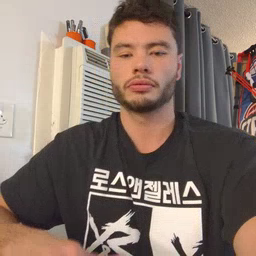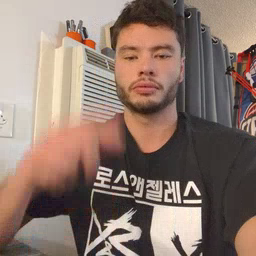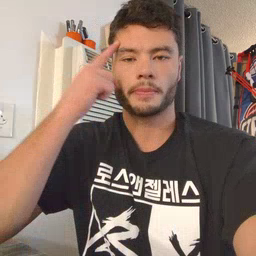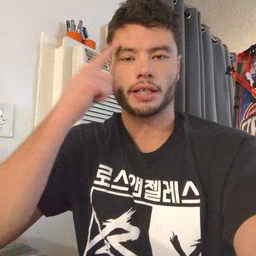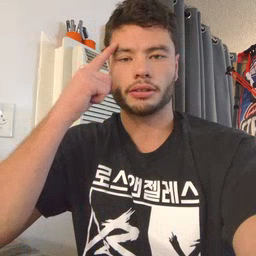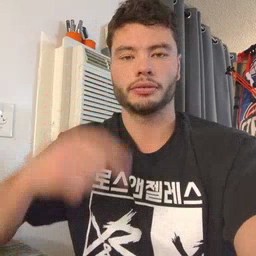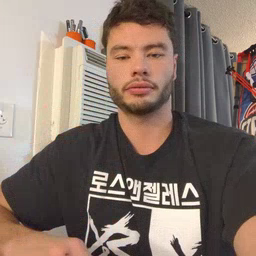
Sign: penny